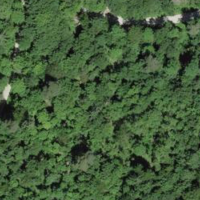
EUNIS habitat code: 41
Species observed at this site:
Campanula trachelium